Question: I have an image of what symbolises a heartbeat

and I'm trying to loop it in my subview so it continuously appears on my view if you understand what i mean. So far I have got it to appear and move across infinitely on my subview however it isn't continuous as it only appears again from the left after it has completely gone out of the view on the right where as I want it to appear again as soon as it has completely entered the view so it symbolises an actual heartbeat. My code looks something like this on my 'viewDidLoad':
'''
self.heartbeatLoading.frame.origin = CGPoint(x: 0 - heartbeatLoading.frame.size.width, y: 10)
let animation: UIViewAnimationOptions = [.repeat, .curveLinear]
UIView.animate(withDuration: 5.0, delay: 0, options: animation, animations: {
self.heartbeatLoading.frame = self.heartbeatLoading.frame.offsetBy(dx: self.view.frame.width + self.heartbeatLoading.frame.width, dy: 0.0)
}, completion: nil)
'''
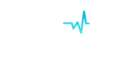
Answer: Take one 'UIView' and set this class as a super view. Call start animation and stop the animation whenever required.
'''
@IBDesignable class Pulse : UIView
{
var animatingView : UIView?
@IBInspectable var pulseImage: UIImage = UIImage(named: "defaultImage")!{
didSet {
animatingView = UIView(frame: self.bounds)
let imgView = UIImageView(frame : self.bounds)
animatingView?.clipsToBounds = true
animatingView?.addSubview(imgView)
self.addSubview(animatingView!)
}
}
func startAnimationWith(duration : Double = 0.5)
{
if animatingView != nil
{
animatingView?.frame = CGRect(x: 0, y: 0, width: 0, height: (animatingView?.frame.size.height)!)
UIView.animate(withDuration: duration, delay: 0, options: .repeat, animations: {
self.animatingView?.frame = CGRect(x: 0, y: 0, width: (self.animatingView?.frame.size.width)!, height: (self.animatingView?.frame.size.height)!)
}, completion: { (isDone) in
})
}
}
func stopAnimation()
{
if animatingView != nil
{
self.animatingView!.layer.removeAllAnimations()
}
}
override init(frame : CGRect) {
super.init(frame : frame)
}
convenience init() {
self.init(frame:CGRect.zero)
}
required init?(coder aDecoder: NSCoder) {
super.init(coder: aDecoder)
}
}
'''